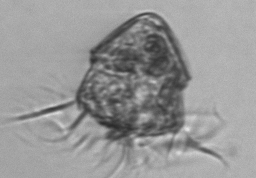
Label: Strombidium_inclinatum